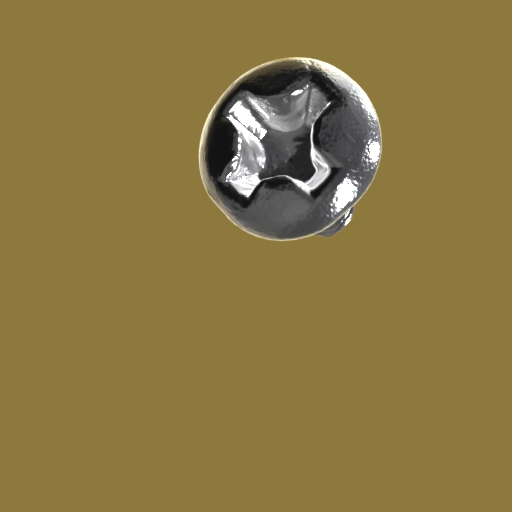
Label: screw